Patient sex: F
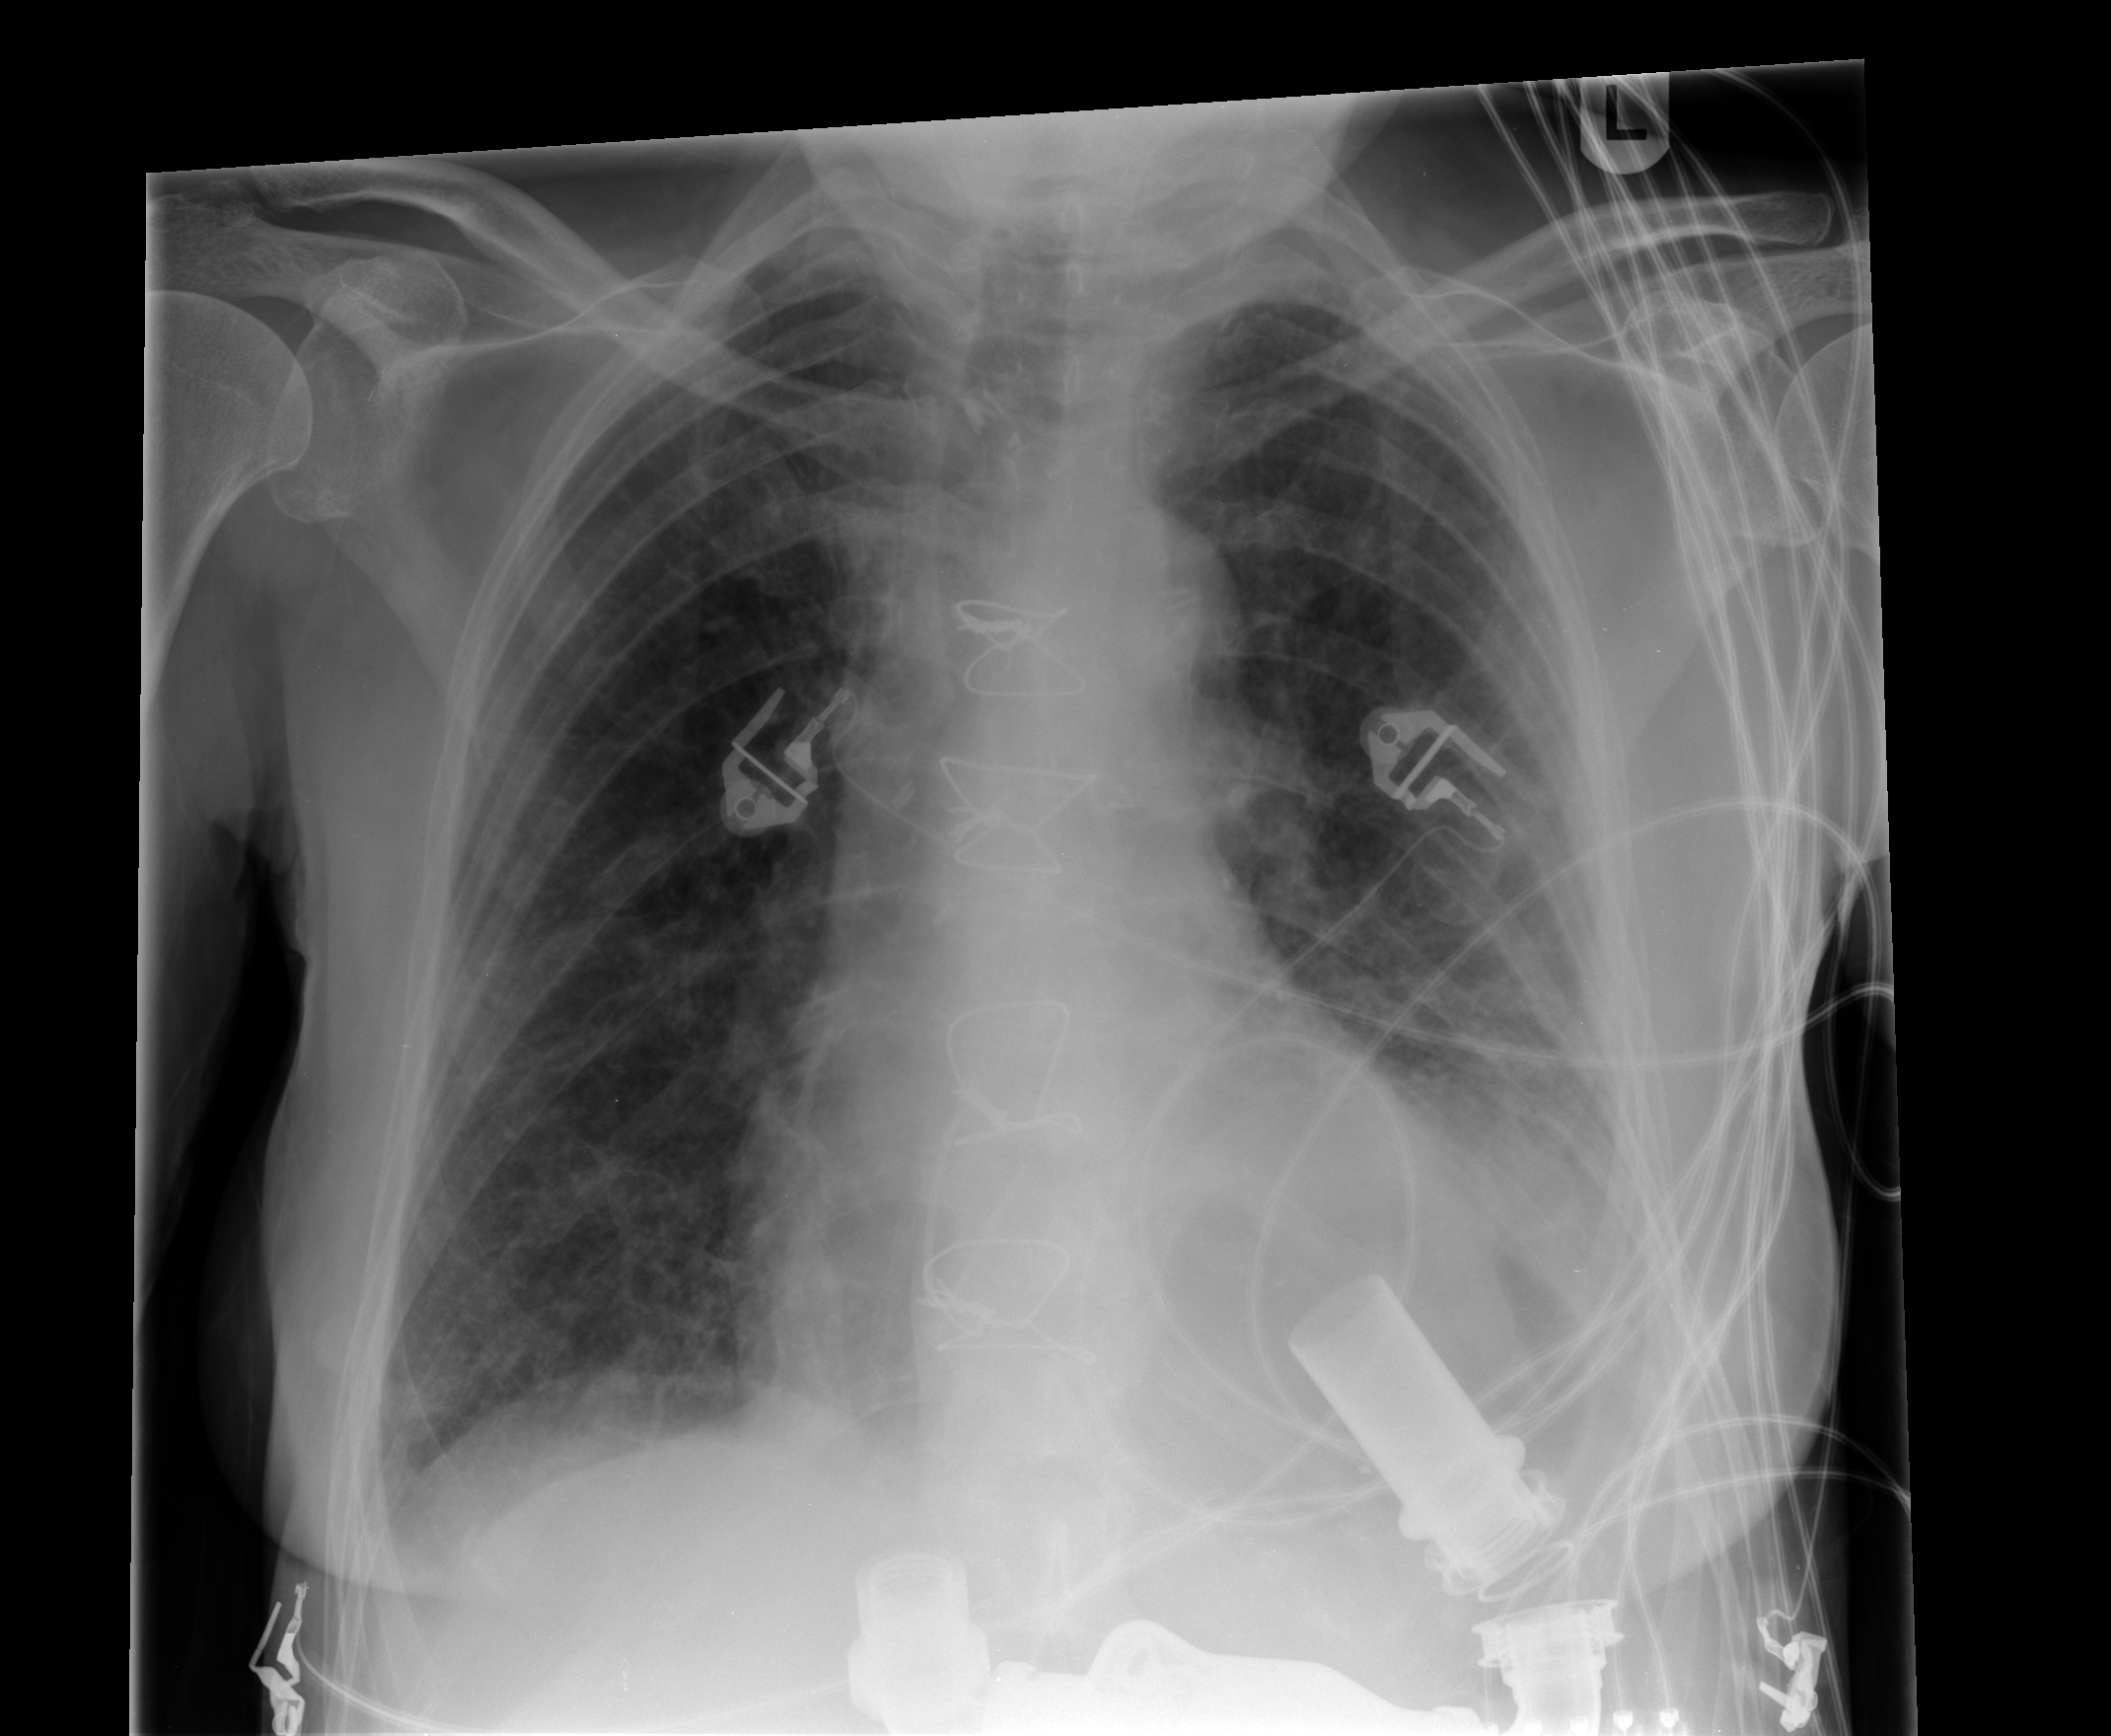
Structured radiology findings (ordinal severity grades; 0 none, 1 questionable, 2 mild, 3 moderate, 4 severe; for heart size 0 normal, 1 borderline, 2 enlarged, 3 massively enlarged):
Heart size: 2
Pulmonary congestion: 0
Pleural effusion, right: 1
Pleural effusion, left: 2
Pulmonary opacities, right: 0
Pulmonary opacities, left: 2
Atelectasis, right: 2
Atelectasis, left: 2